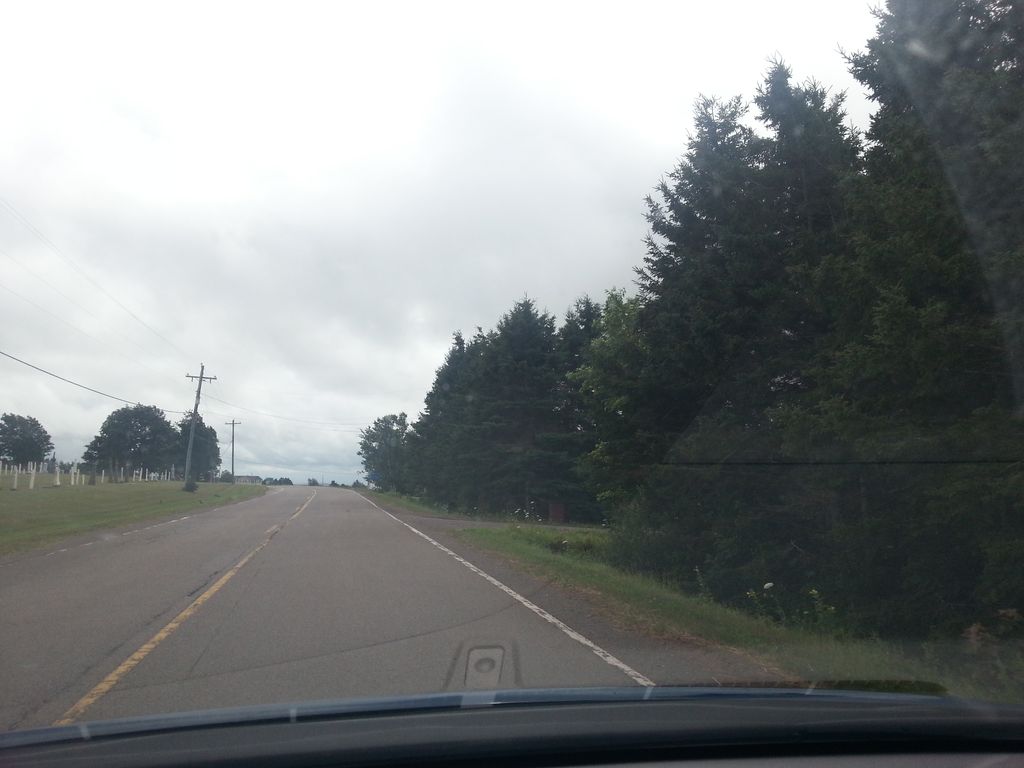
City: charlottetown